Interaction volume radius: 5 \u00c5
Interaction volume height: 35 \u00c5
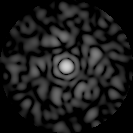
Disorder parameter: 0.8418